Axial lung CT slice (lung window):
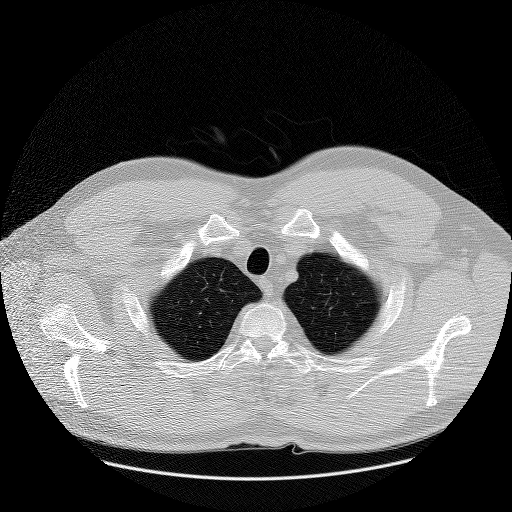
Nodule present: no